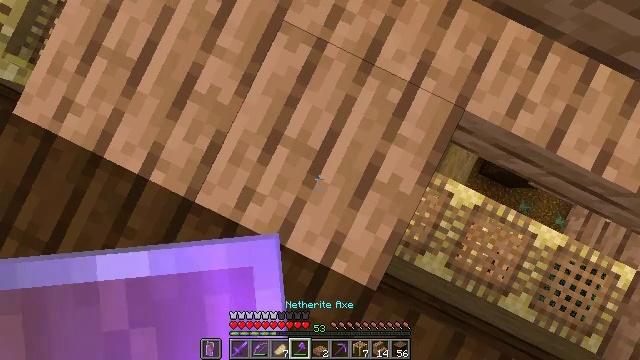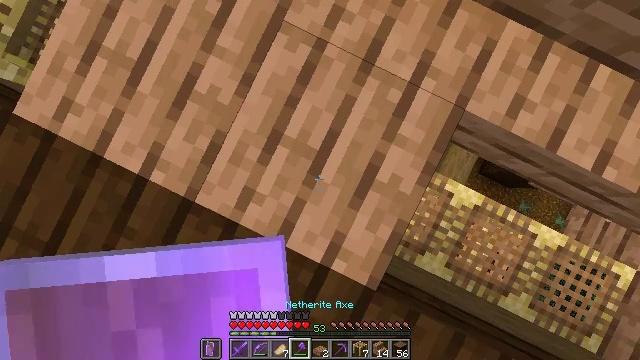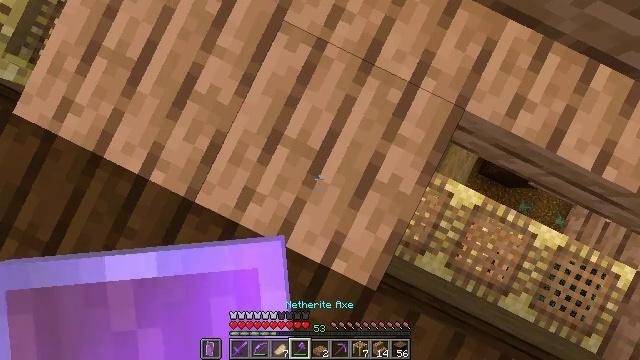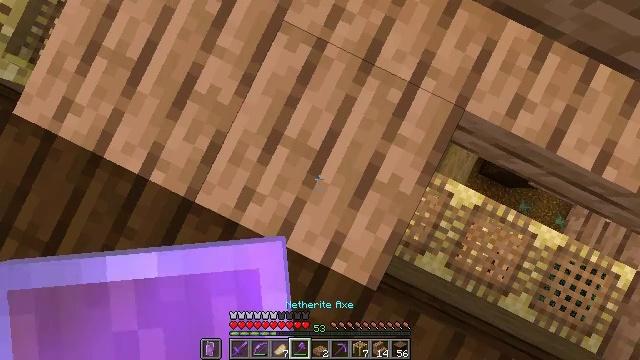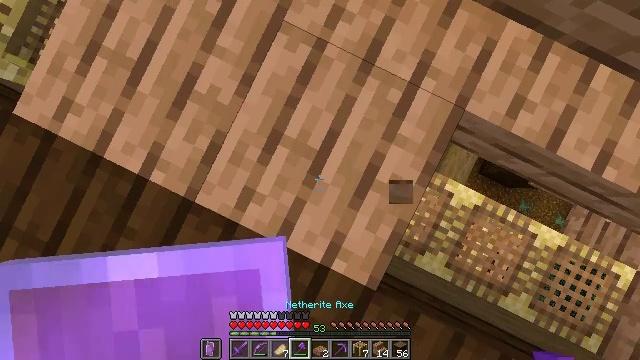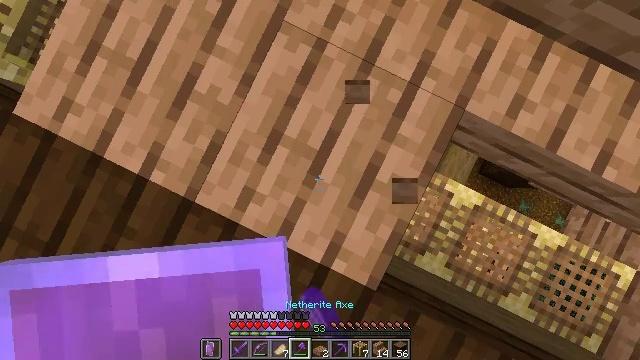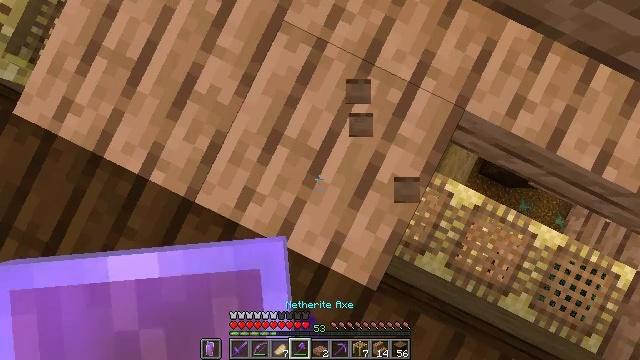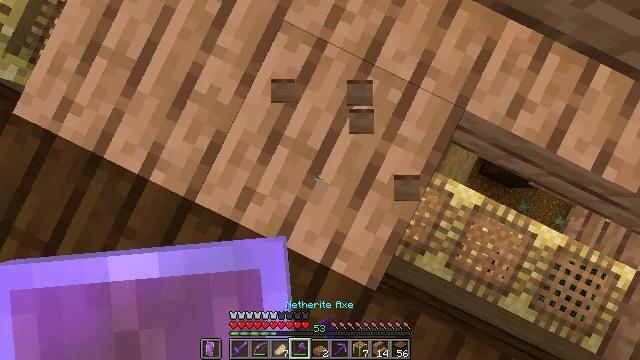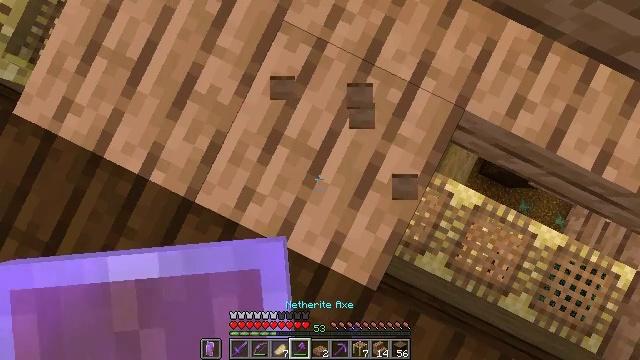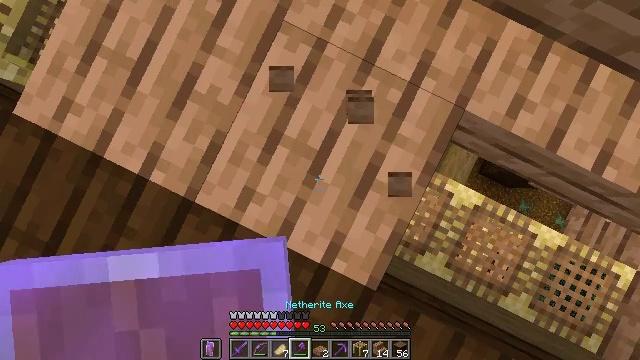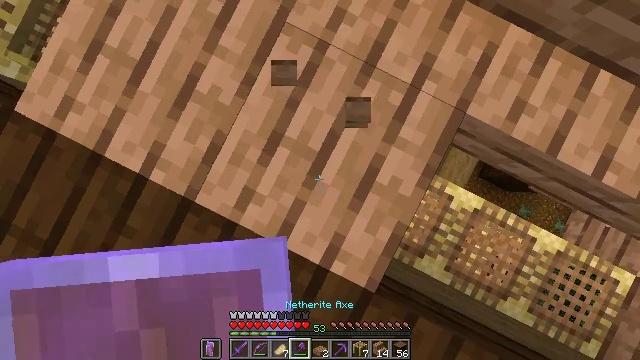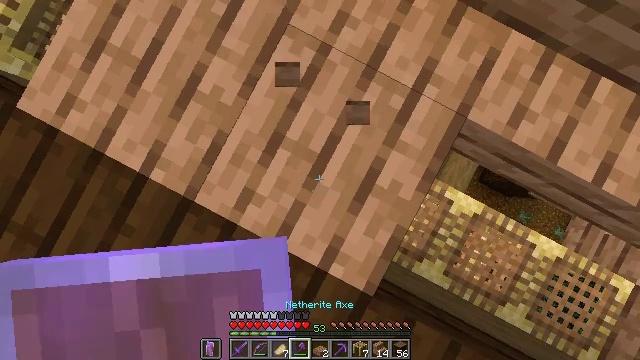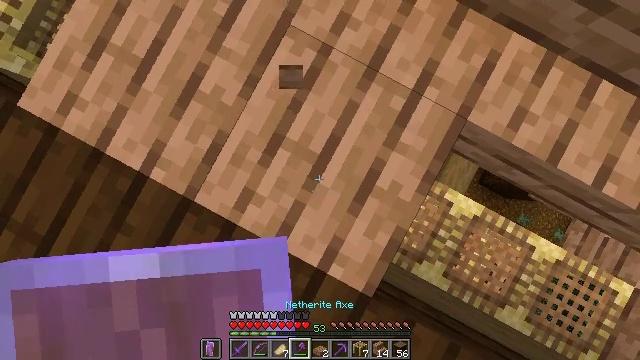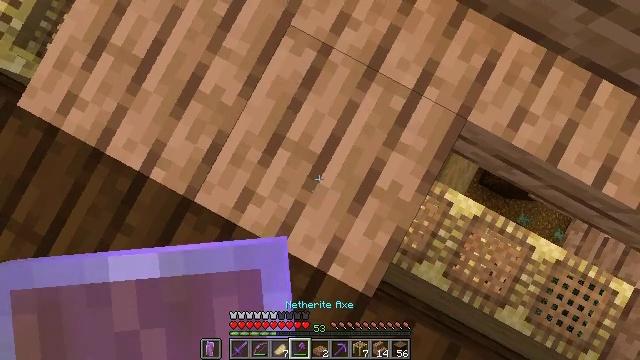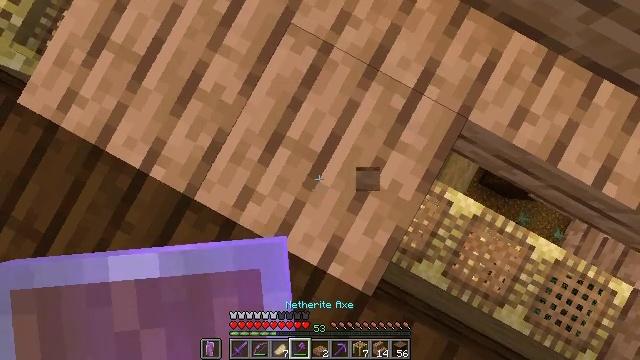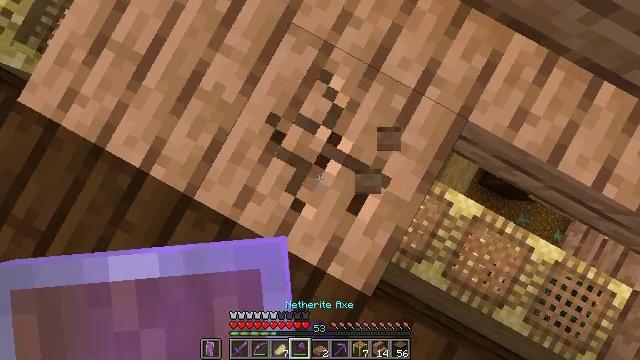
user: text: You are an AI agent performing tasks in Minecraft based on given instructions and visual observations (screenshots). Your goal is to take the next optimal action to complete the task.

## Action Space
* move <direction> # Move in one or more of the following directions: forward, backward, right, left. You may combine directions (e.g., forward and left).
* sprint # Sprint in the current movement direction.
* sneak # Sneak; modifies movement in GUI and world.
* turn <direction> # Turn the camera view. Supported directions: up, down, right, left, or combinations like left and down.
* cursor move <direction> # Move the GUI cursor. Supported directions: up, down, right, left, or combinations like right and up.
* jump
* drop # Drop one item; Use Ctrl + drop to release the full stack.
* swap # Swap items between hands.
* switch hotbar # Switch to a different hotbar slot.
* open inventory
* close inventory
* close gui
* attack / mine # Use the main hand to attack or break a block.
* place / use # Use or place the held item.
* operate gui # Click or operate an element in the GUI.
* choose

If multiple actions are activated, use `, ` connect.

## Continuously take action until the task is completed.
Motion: motion action
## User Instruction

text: Mine the jungle slab from a structure.
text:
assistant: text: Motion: sneak
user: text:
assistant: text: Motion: sneak
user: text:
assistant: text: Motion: sneak
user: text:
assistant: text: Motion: sneak, attack / mine
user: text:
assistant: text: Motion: sneak, attack / mine
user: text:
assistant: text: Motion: sneak, attack / mine
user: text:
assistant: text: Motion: sneak, attack / mine
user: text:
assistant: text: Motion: sneak
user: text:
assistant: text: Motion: sneak
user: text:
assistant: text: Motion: sneak
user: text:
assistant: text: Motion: sneak, turn left
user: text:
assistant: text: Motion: sneak
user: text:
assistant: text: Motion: sneak
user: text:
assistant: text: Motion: sneak, attack / mine
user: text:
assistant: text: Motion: sneak, attack / mine
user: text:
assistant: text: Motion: sneak, attack / mine
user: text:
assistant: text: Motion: sneak
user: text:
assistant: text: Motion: sneak
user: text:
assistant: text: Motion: sneak
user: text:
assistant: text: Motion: sneak
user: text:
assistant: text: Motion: sneak, turn left and up
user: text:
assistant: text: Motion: sneak
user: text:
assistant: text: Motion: sneak, turn left and up
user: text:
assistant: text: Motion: turn left and up
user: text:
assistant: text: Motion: turn left and up
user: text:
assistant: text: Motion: turn left and up
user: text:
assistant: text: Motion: turn left and up
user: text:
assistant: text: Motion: turn left and up
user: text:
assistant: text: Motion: turn left and up
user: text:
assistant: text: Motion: turn up